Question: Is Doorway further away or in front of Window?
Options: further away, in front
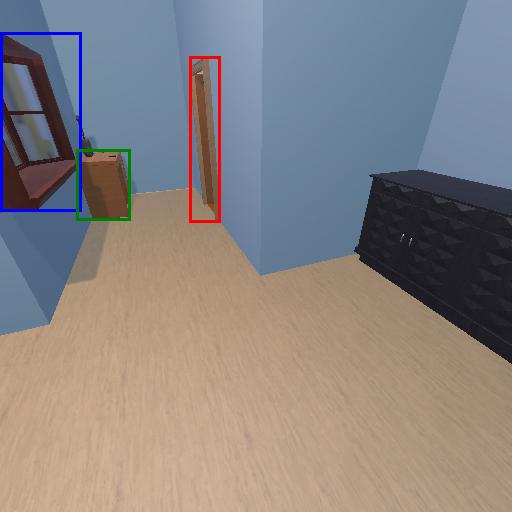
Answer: further away